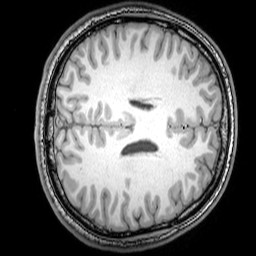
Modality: T1w
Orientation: axial
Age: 25
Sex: male
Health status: healthy
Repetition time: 0.081 s
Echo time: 0.037 s